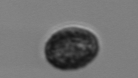
Label: Pseudochattonella_farcimen